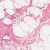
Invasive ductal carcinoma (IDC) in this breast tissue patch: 0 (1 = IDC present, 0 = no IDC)